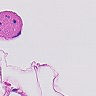
Metastatic tissue present: no